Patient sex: M
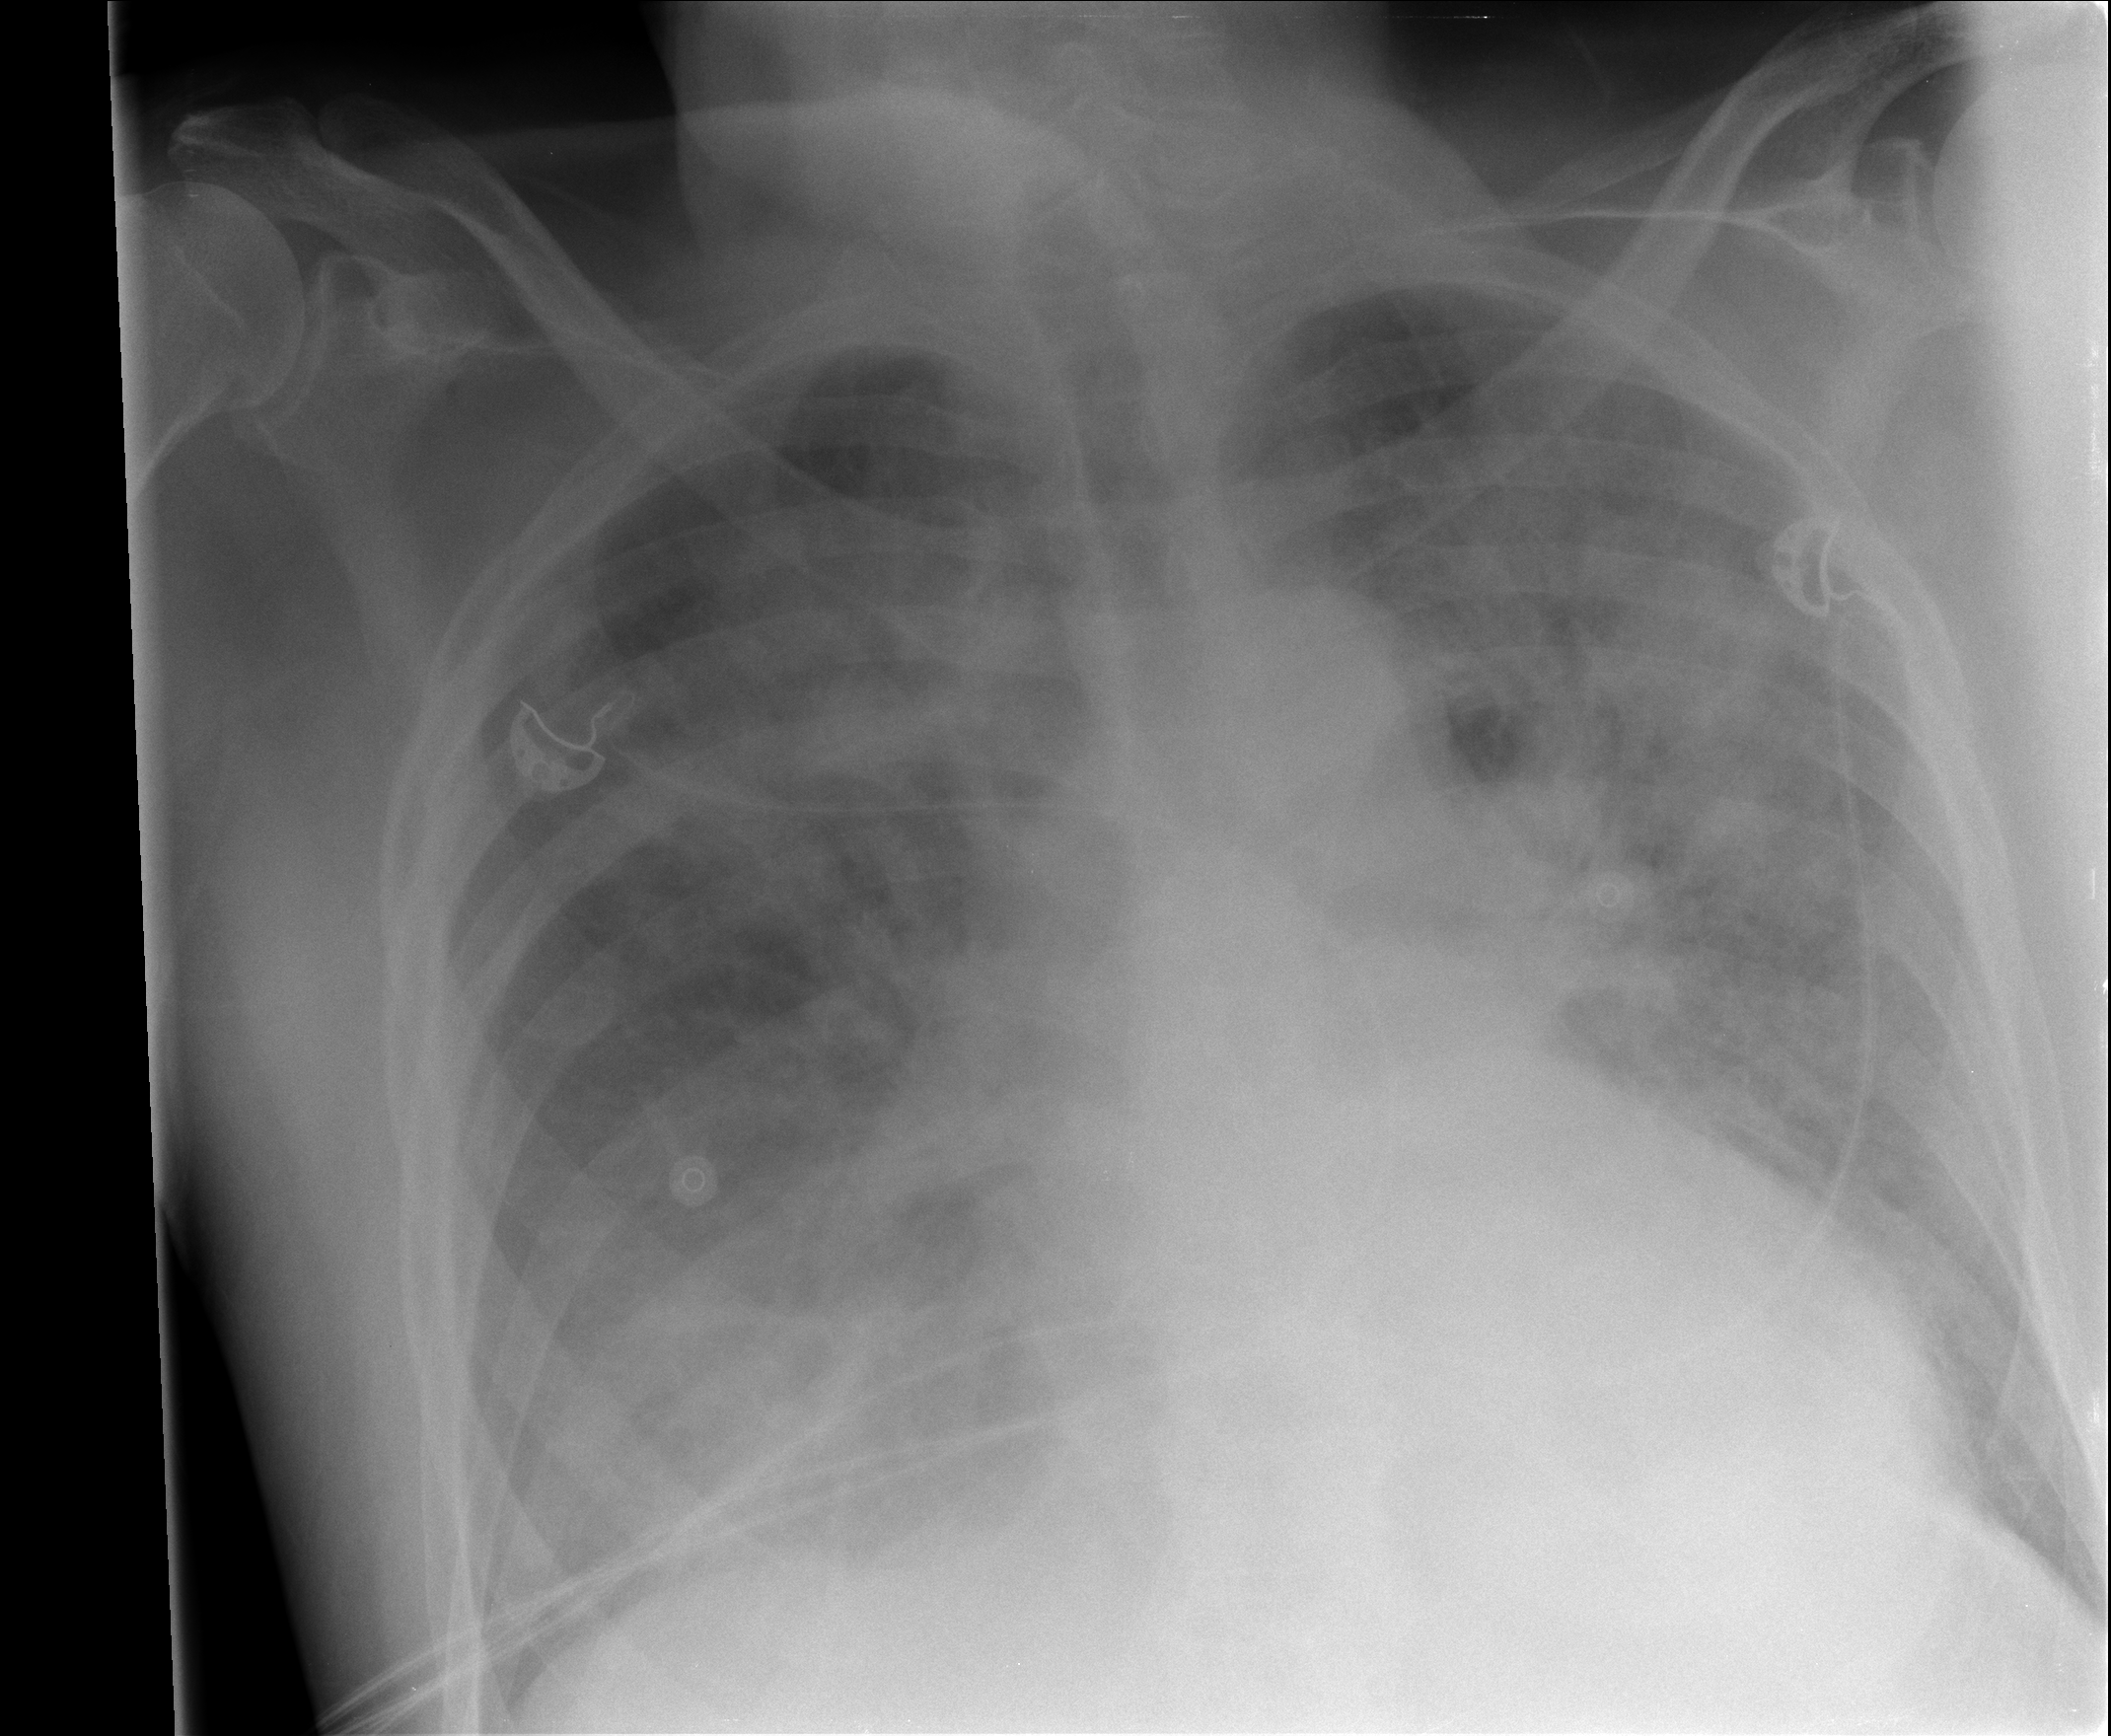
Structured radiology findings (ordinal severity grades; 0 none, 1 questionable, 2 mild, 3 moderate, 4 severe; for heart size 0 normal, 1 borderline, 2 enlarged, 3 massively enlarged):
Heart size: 2
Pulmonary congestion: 0
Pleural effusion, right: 3
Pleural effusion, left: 3
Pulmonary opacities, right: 4
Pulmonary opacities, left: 4
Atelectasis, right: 4
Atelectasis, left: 4